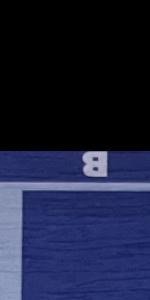
Label: Empty